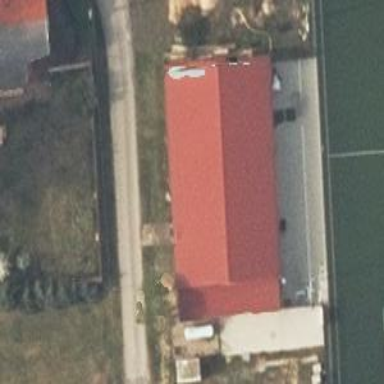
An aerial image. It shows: Sports hall building.